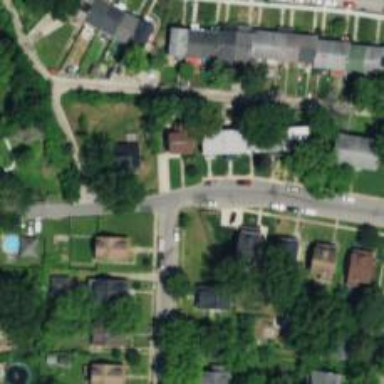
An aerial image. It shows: Neighborhood.